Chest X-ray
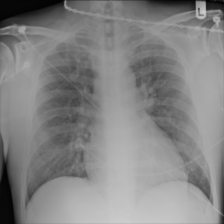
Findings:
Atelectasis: negative
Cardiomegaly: negative
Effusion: negative
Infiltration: negative
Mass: negative
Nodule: negative
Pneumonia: negative
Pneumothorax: negative
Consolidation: negative
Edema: negative
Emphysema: negative
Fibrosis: negative
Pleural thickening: negative
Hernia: negative